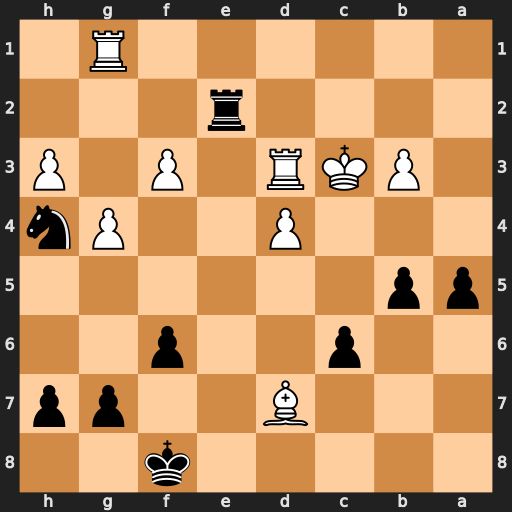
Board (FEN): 5k2/3B2pp/2p2p2/pp6/3P2Pn/1PKR1P1P/4r3/6R1
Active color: b
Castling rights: -
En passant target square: -
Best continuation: b4+ Kc4 Rc2+ Rc3 Rxc3#